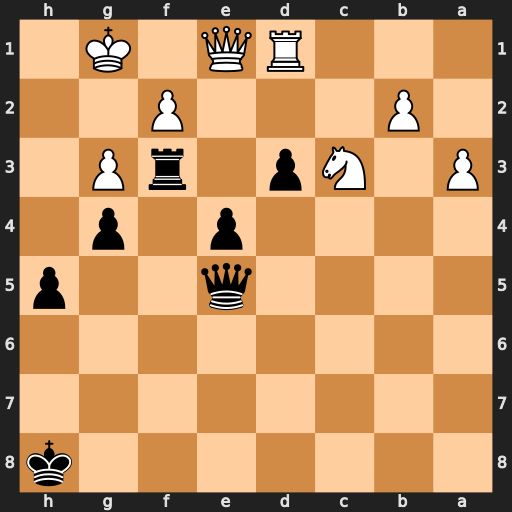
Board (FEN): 7k/8/8/4q2p/4p1p1/P1Np1rP1/1P3P2/3RQ1K1
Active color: b
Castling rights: -
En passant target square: -
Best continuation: e3 Rxd3 exf2+ Qxf2 Rxd3